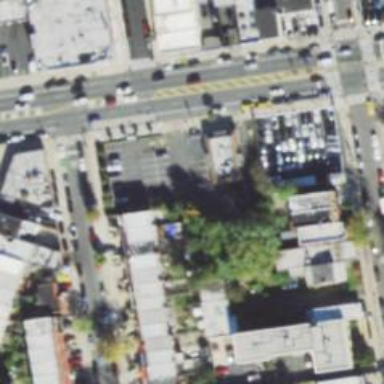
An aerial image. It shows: Parking space.